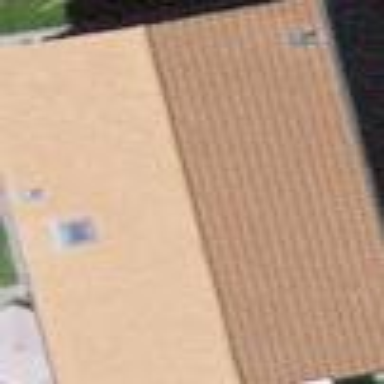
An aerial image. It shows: Residential building with gabled roof covered in roof tiles.